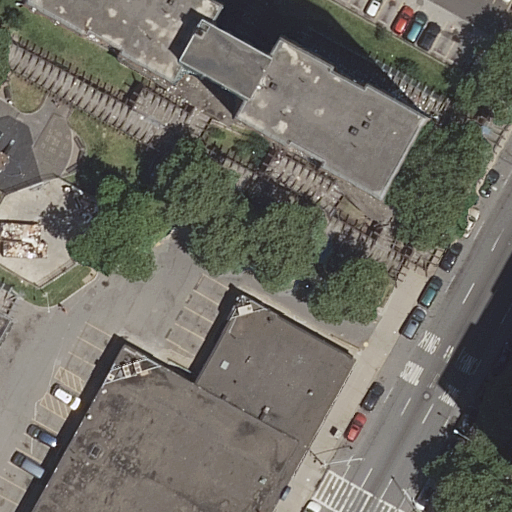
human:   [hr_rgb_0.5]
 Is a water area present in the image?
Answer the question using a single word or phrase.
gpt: no

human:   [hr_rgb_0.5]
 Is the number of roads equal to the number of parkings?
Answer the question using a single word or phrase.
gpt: no

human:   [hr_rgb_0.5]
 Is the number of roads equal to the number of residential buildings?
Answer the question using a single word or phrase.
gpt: no

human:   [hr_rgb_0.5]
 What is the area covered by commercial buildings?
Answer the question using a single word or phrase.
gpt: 0m2

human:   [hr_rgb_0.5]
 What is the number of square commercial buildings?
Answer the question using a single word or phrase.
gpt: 0

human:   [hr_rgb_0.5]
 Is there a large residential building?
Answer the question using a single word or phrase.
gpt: yes

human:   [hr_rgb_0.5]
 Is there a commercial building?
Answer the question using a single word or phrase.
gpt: no

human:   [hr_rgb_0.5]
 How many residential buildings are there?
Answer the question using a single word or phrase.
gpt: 4

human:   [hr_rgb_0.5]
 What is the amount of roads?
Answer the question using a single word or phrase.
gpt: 10

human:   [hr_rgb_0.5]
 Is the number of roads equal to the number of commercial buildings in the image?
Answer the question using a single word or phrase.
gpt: no

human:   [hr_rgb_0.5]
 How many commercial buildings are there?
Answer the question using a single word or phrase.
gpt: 0

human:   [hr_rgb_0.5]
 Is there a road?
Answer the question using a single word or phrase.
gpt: yes

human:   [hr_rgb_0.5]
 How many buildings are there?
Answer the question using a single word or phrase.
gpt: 4

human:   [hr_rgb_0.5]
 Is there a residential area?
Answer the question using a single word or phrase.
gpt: yes

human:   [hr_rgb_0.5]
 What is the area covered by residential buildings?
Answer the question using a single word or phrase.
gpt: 2729m2

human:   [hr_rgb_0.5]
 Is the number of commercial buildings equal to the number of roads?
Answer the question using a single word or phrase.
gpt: no

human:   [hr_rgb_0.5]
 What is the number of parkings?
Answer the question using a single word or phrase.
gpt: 1

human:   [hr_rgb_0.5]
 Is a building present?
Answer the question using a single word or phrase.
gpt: yes

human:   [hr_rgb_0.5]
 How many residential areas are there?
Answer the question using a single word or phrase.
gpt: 1

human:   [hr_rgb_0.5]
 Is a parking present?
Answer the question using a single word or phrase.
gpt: yes

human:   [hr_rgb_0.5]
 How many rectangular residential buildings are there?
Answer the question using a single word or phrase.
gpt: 3

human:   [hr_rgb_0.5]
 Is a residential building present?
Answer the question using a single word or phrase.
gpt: yes

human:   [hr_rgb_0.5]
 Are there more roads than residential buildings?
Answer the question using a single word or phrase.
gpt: yes

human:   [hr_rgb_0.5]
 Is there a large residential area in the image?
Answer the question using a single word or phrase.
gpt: yes

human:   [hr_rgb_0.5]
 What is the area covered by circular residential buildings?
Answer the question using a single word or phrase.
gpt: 0m2

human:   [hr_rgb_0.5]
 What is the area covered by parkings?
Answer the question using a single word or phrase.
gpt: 19m2

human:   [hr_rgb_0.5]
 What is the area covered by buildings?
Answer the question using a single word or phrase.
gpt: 2729m2

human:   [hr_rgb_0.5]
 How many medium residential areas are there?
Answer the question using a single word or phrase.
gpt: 0

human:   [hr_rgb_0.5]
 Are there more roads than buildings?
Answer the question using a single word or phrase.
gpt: yes

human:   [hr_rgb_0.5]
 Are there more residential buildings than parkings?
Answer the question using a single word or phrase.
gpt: yes

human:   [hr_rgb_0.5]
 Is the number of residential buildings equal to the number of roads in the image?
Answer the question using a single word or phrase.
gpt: no

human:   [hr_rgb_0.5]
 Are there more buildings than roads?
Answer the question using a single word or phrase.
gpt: no

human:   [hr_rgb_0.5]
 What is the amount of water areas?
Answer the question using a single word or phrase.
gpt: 0

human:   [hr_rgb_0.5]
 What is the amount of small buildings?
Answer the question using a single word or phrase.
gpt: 1

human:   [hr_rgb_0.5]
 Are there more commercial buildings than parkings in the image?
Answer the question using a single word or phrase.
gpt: no

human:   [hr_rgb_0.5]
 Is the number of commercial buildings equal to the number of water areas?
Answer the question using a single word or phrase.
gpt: yes

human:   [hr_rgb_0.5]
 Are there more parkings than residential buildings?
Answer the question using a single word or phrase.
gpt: no

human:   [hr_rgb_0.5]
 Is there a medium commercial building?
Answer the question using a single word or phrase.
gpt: no

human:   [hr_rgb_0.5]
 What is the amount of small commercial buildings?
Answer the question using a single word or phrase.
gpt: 0

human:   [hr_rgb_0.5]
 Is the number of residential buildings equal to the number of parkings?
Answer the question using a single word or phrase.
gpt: no

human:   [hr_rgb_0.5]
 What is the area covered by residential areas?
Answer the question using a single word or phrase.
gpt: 1866m2

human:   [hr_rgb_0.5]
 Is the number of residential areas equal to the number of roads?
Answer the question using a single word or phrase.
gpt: no

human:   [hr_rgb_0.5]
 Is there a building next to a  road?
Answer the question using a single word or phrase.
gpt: yes

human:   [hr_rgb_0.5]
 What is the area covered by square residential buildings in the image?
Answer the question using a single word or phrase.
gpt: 0m2

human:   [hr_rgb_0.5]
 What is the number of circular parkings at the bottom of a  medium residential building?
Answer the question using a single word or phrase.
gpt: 0

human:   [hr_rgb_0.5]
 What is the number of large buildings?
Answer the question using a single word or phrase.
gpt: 3

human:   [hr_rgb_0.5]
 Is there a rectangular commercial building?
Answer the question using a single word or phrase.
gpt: no

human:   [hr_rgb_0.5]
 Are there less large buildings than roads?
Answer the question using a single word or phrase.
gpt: yes

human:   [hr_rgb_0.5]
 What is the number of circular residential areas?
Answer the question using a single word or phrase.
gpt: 0

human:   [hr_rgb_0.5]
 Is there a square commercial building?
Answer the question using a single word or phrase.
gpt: no

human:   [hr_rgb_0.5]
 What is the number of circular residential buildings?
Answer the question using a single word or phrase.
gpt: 0

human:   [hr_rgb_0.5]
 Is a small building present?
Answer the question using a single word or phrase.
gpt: yes

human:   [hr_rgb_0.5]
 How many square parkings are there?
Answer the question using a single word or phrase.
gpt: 0

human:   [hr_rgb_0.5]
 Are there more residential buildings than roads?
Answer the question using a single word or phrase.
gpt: no

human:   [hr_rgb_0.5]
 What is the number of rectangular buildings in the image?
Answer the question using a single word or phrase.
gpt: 3

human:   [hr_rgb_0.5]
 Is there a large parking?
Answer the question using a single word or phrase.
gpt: no

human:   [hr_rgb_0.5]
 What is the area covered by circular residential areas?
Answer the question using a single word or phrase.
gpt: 0m2

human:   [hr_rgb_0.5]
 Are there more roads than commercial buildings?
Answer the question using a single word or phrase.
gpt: yes

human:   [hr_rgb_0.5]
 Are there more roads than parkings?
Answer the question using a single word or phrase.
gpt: yes

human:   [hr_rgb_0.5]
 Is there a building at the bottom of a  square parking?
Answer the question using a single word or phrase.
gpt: no

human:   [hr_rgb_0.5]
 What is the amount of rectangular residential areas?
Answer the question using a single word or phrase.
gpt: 1

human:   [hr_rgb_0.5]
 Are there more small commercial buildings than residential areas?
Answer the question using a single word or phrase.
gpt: no

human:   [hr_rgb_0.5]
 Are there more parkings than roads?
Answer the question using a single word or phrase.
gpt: no

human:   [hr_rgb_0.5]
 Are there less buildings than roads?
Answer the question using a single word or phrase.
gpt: yes